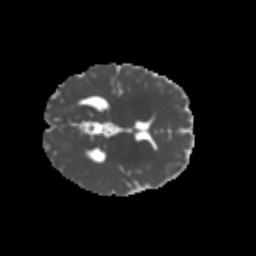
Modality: MD
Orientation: axial
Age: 7
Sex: male
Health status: healthy